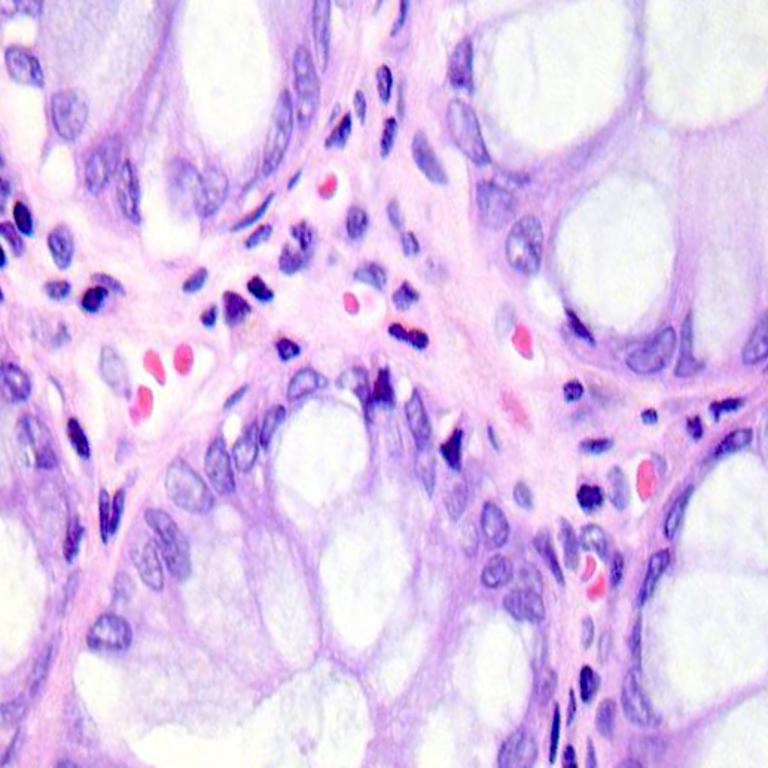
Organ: colon
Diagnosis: benign